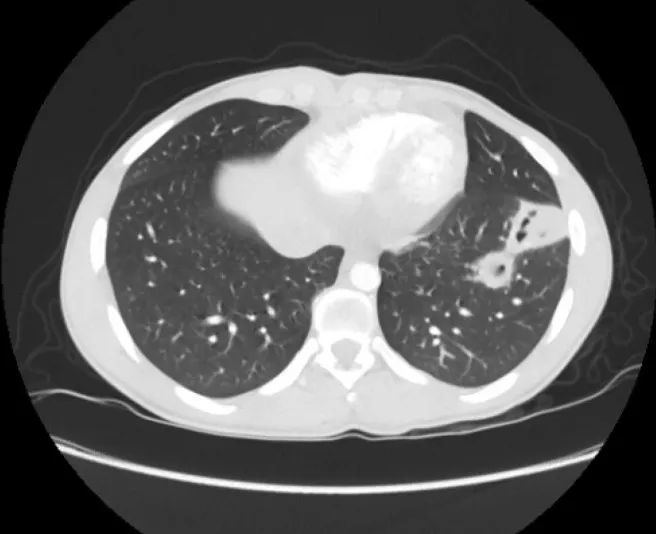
CT chest from Day 1 of 2nd admission showing airspace opacities with cavitation.
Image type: radiology (ct)